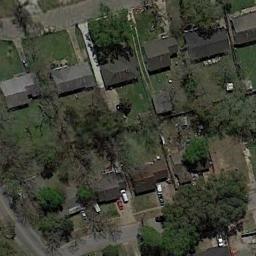
Label: residential